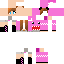
A female human skin with pale skin, wearing brown long hair dressed in a blue tshirt and black pants, featuring a fangs.